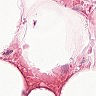
Metastatic tissue present: no